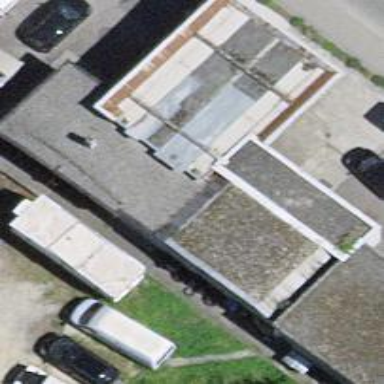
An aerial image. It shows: Car repair shop.